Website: apple-inc
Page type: account-selection
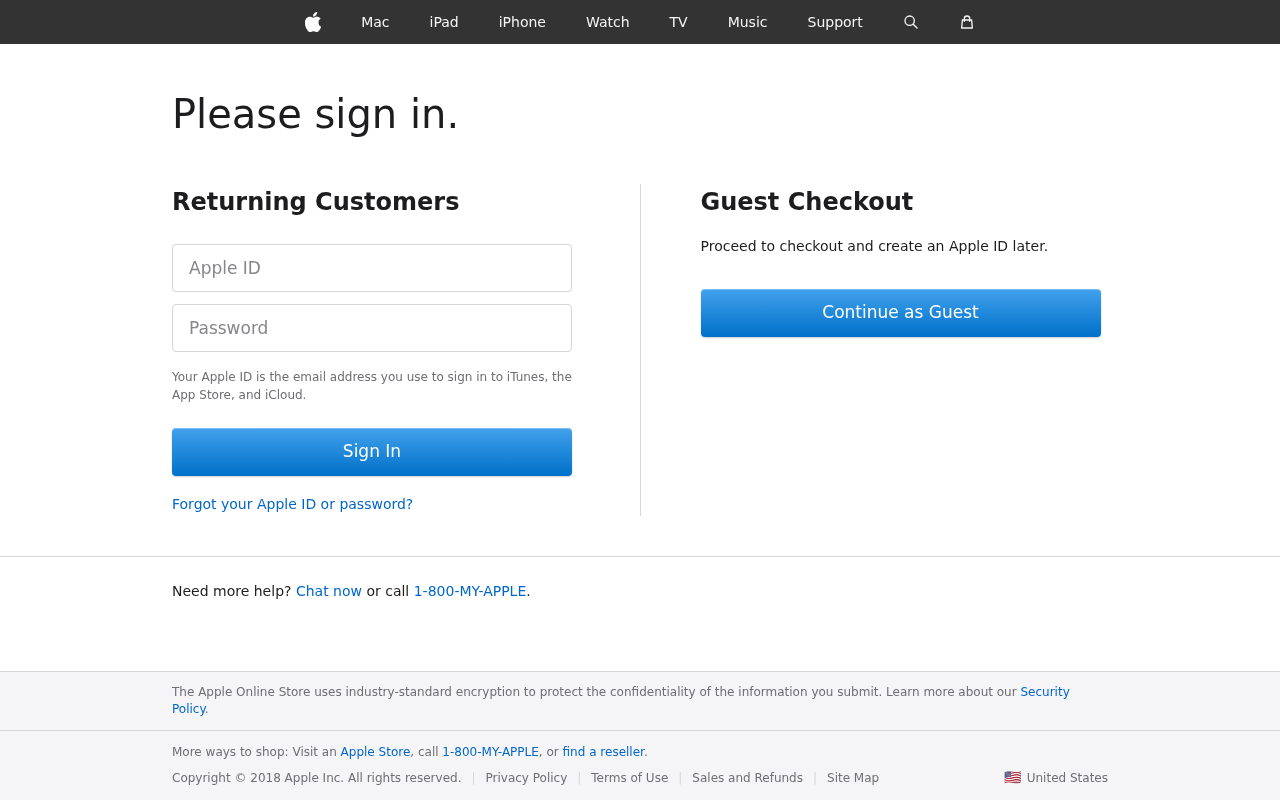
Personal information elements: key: PII_LOGIN_USERNAME
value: kaitlyn2406